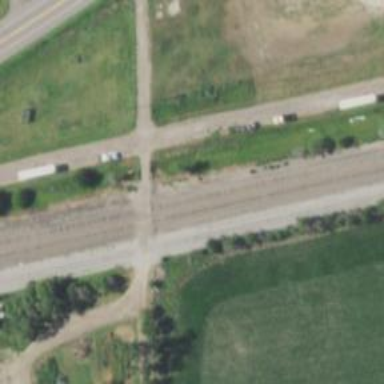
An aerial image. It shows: Level crossing along the railway.